Question: I am facing roadblock on a owasp zap form based authentication. I setup zap property as per guidance. When i run active scan then "when to attempt login it give FORBIDDEN error. CSRF token not available.
Owasp ZAP not performing authentication during active scan using "Form-Based-Authentication" ON python project.
[
My target url is:
'''
http://example.com:84/admin/login/?next=/admin/
'''
Post data ;
'''
csrfmiddlewaretoken=IjYwHHavnCYgcWYMy2oL3L9Z0ldUH95s&username={%username%}&password={%password%}&next=%2Fadmin%2F
'''
here is the html response i got:
'''
<div id="summary">
<h1>Forbidden <span>(403)</span></h1>
<p>CSRF verification failed. Request aborted.</p>
</div>
<div id="info">
<h2>Help</h2>
<p>Reason given for failure:</p>
<pre>
CSRF token missing or incorrect.
</pre>
<p>In general, this can occur when there is a genuine Cross Site Request Forgery, or when
<a
href="https://docs.djangoproject.com/en/1.8/ref/csrf/">Django's
CSRF mechanism</a> has not been used correctly. For POST forms, you need to
ensure:</p>
<ul>
<li>Your browser is accepting cookies.</li>
<li>The view function passes a <code>request</code> to the template's <a
href="https://docs.djangoproject.com/en/dev/topics/templates/#django.template.backends.base.Template.render"><code>render</code></a>
method.</li>
<li>In the template, there is a <code>{% csrf_token
%}</code> template tag inside each POST form that
targets an internal URL.</li>
<li>If you are not using <code>CsrfViewMiddleware</code>, then you must use
<code>csrf_protect</code> on any views that use the <code>csrf_token</code>
template tag, as well as those that accept the POST data.</li>
</ul>
<p>You're seeing the help section of this page because you have <code>DEBUG =
True</code> in your Django settings file. Change that to <code>False</code>,
and only the initial error message will be displayed. </p>
<p>You can customize this page using the CSRF_FAILURE_VIEW setting.</p>
</div>
'''
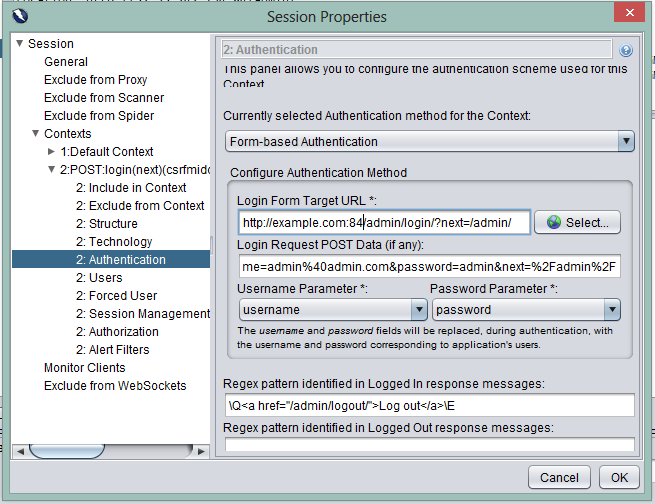
Answer: Unfortunatley ZAP doesnt currently support the automatic regeneration of CSRF tokens when authenticating.
A way around this is to record a Zest authentication script - make sure that you start by requesting the page token that generates that token.
Recording Zest scripts is covered in this FAQ (which is otherwise unrelated): <URL>
Feel free to hassle us about supporting ACSR toeksn when authenticating on <URL>